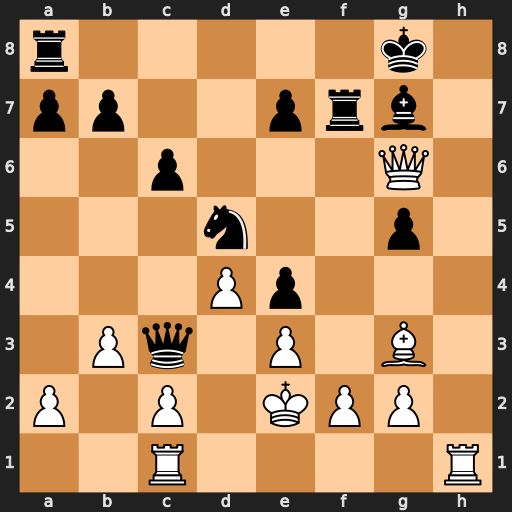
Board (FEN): r5k1/pp2prb1/2p3Q1/3n2p1/3Pp3/1Pq1P1B1/P1P1KPP1/2R4R
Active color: w
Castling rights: -
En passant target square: -
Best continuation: Rh8+ Kxh8 Qxf7